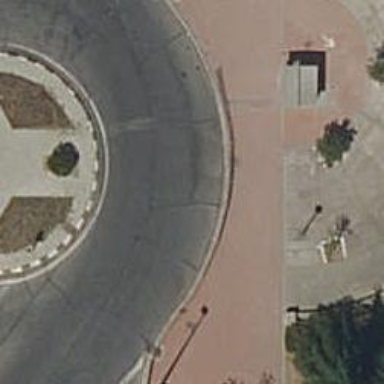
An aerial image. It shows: Tertiary road with asphalt surface leading to roundabout junction.